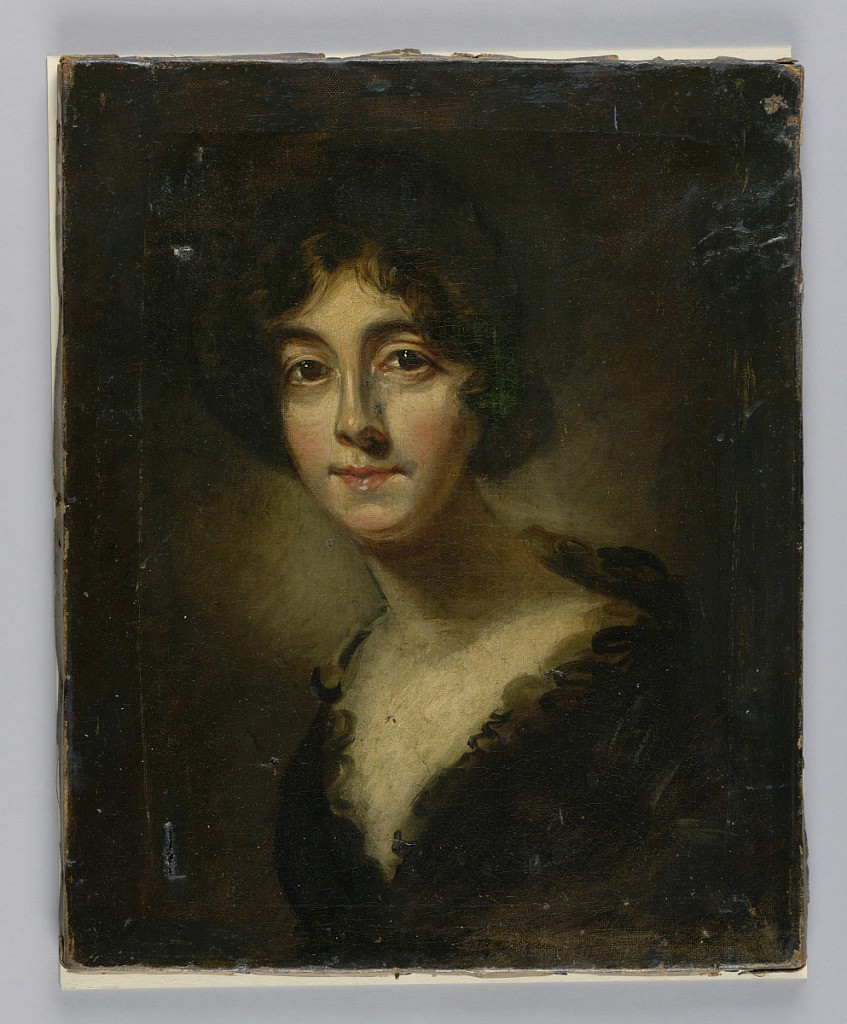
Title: Portrait of a Young Woman
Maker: Unknown, American
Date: ca. 1895
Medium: Oil on canvas
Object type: Painting
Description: Bust length portrait of a young woman, body turned to observer's left, head facing front. The woman is unidentified.